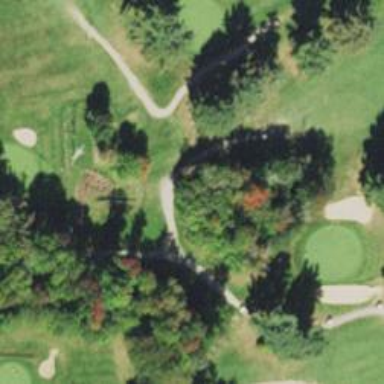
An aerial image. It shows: Service road designated as golf cart path.